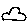
Label: cloud